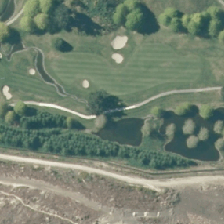
Land cover: urban_parkland